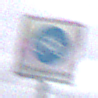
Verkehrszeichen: BeginnFahrradstrasse
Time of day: Midday
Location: Outdoor (Nature)
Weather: Overcast
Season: NotSpecified
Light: Natural